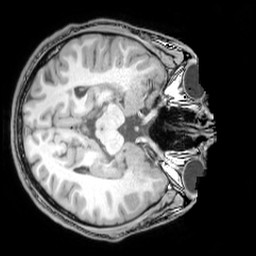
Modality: T1w
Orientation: axial
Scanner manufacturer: philips
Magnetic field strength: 3 T
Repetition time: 0.008074 s
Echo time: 0.003698 s